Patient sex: M
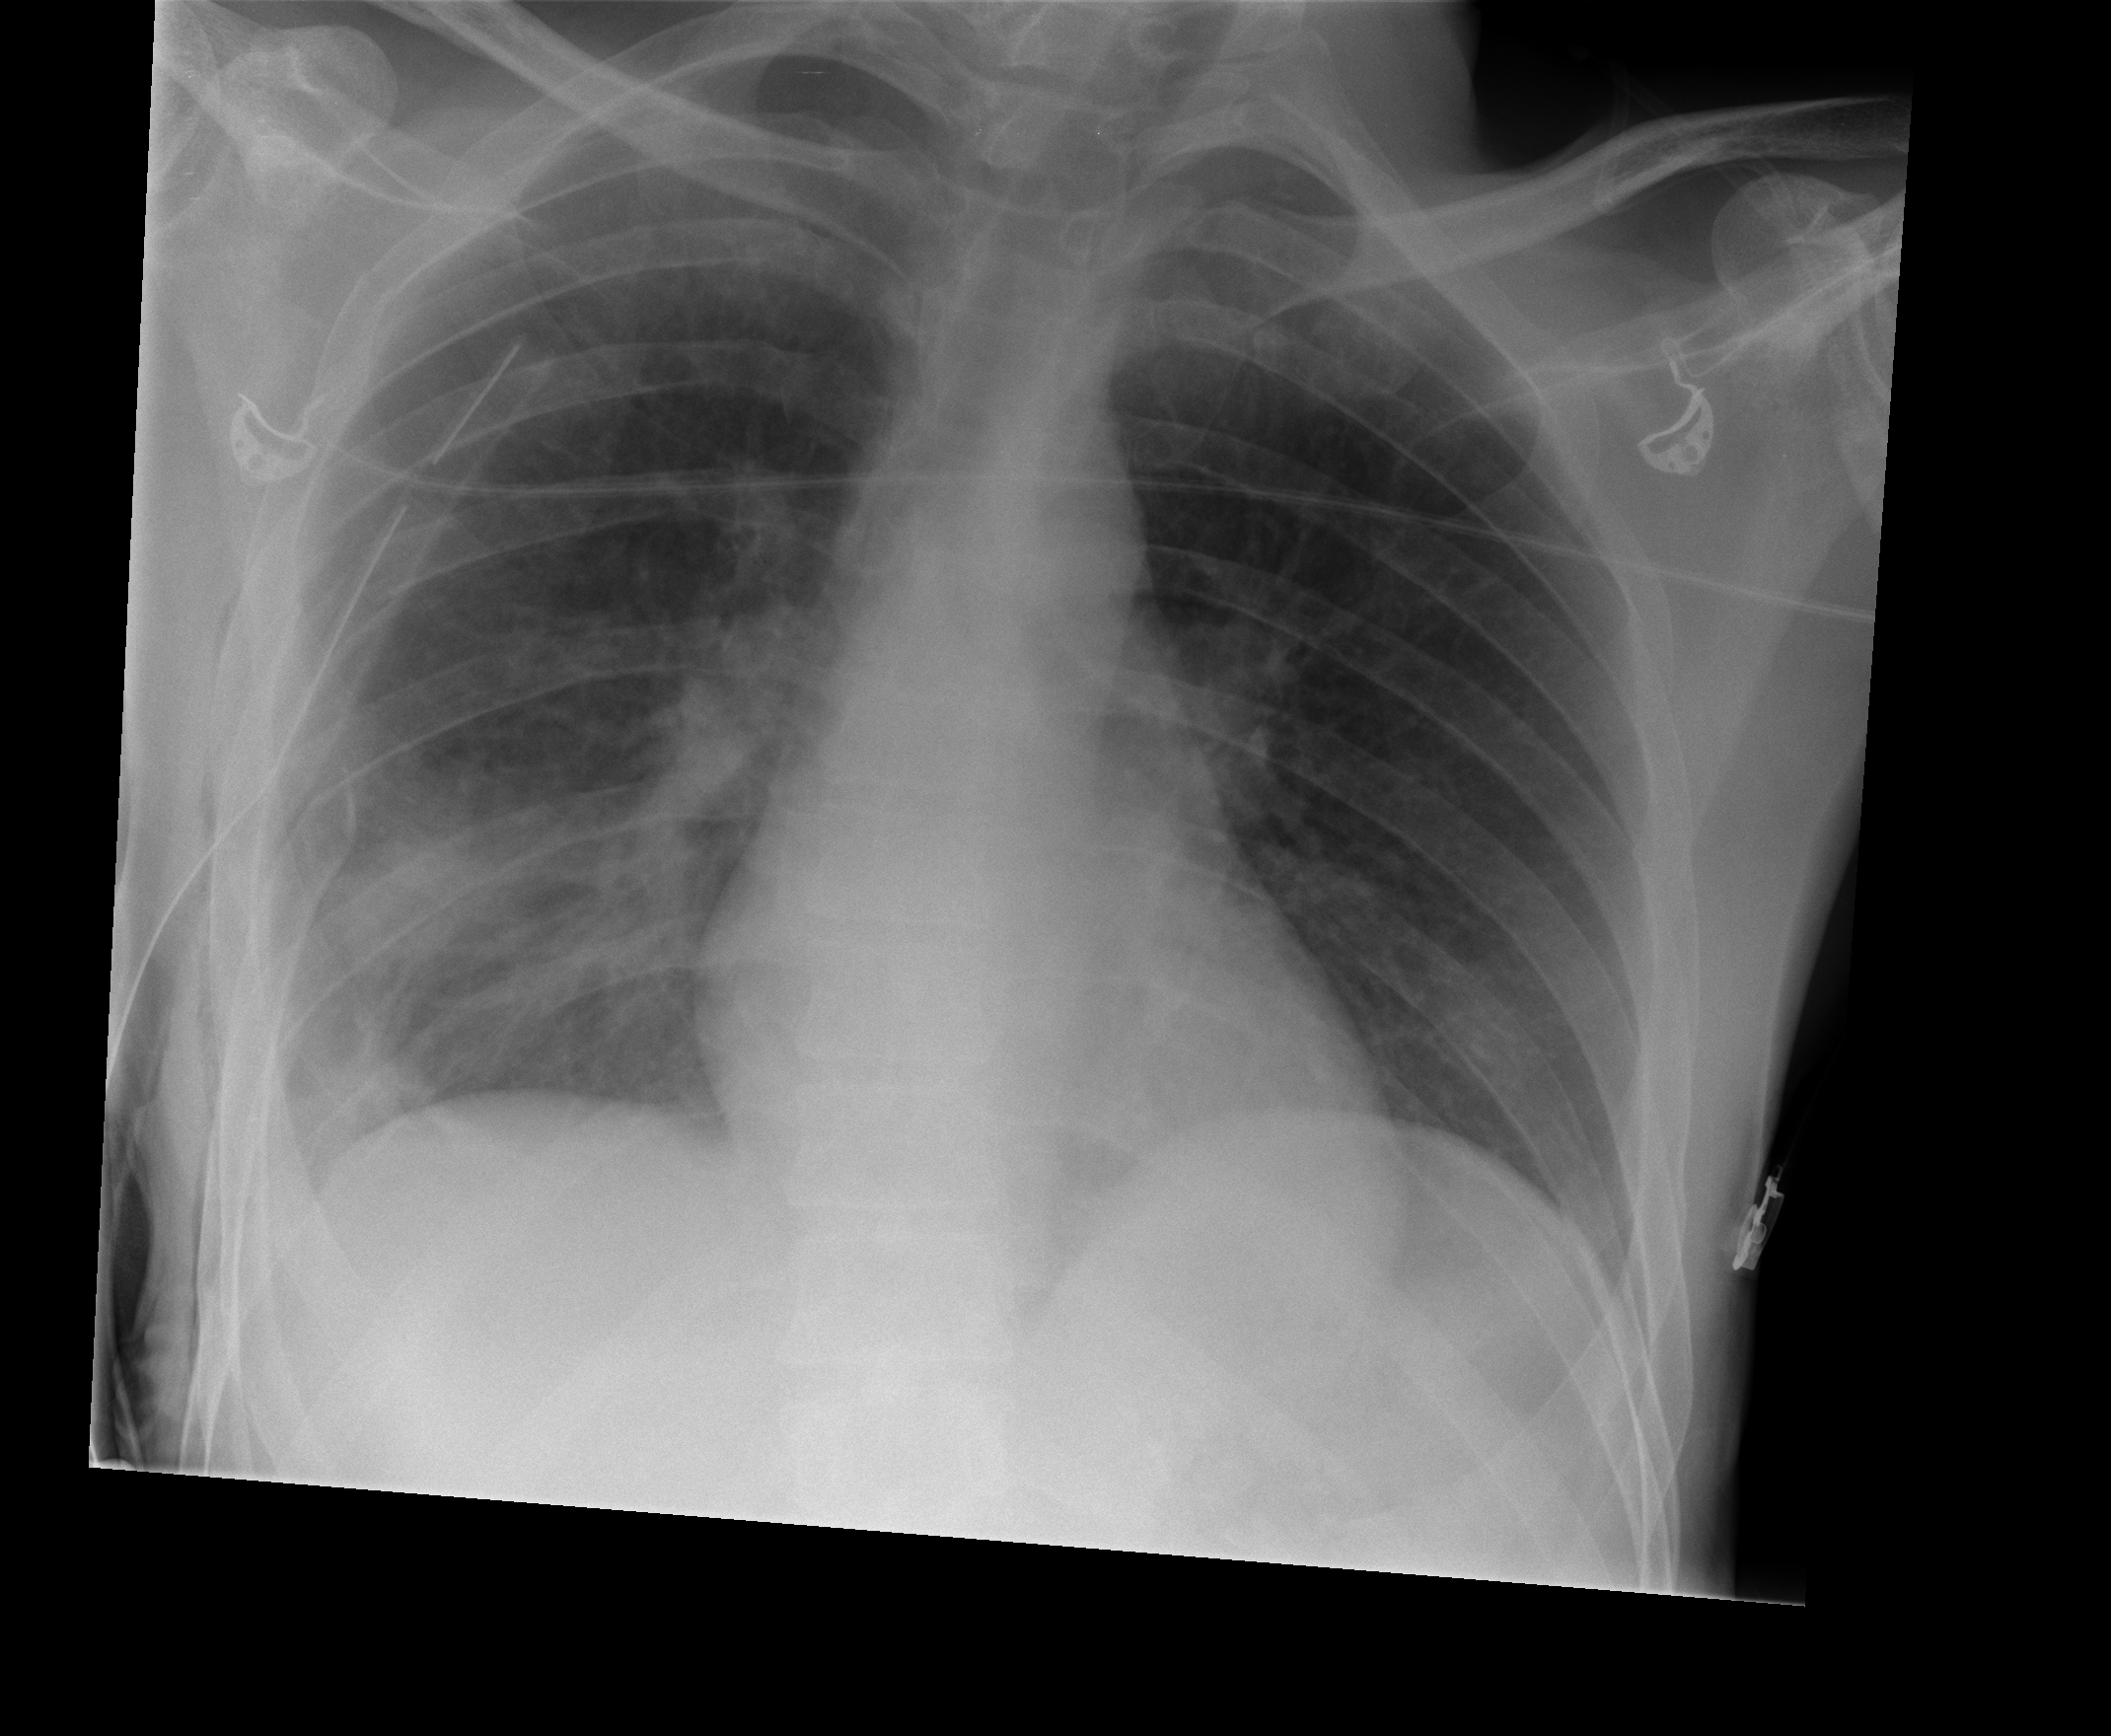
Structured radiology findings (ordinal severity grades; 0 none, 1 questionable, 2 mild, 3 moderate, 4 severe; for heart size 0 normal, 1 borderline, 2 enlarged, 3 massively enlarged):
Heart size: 0
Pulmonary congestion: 0
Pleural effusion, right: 2
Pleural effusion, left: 0
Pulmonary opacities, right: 0
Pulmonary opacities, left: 0
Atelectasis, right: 2
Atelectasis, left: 0